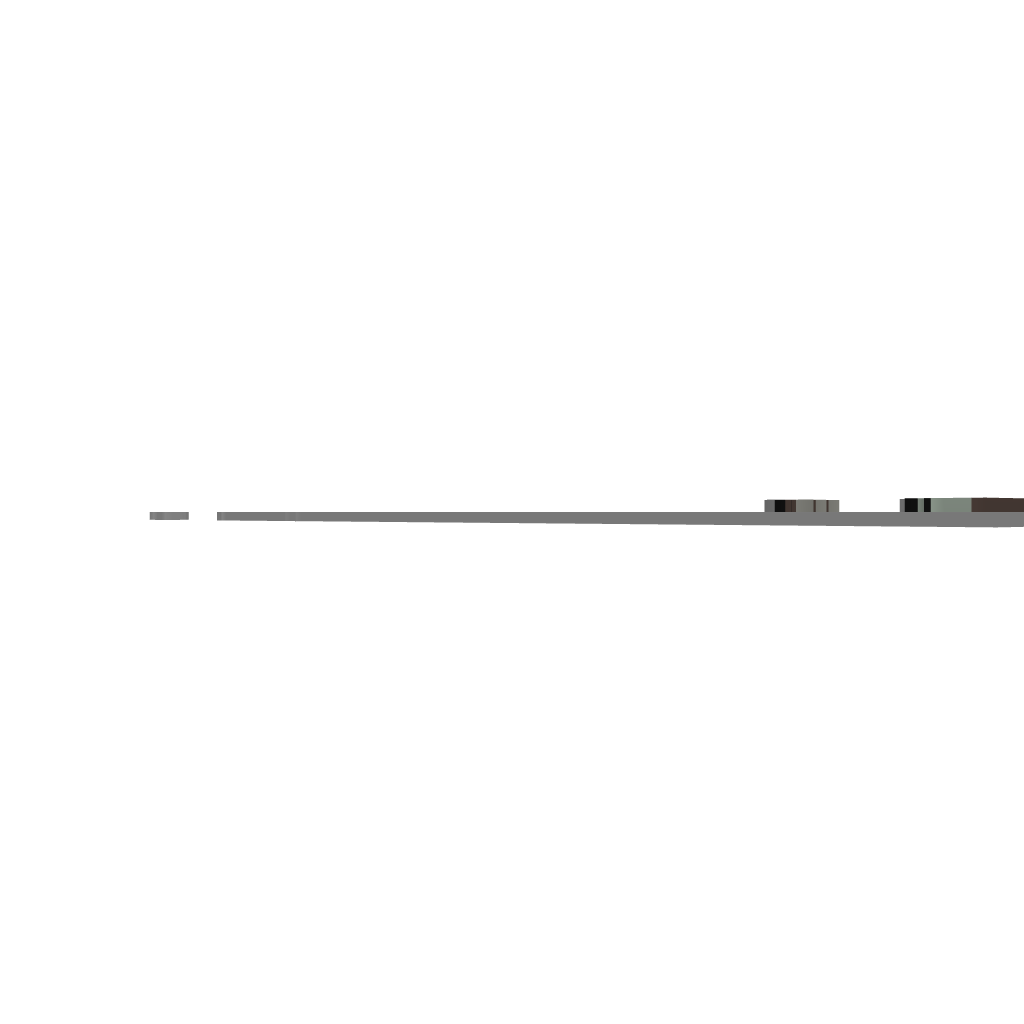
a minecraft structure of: Sending in the Troops